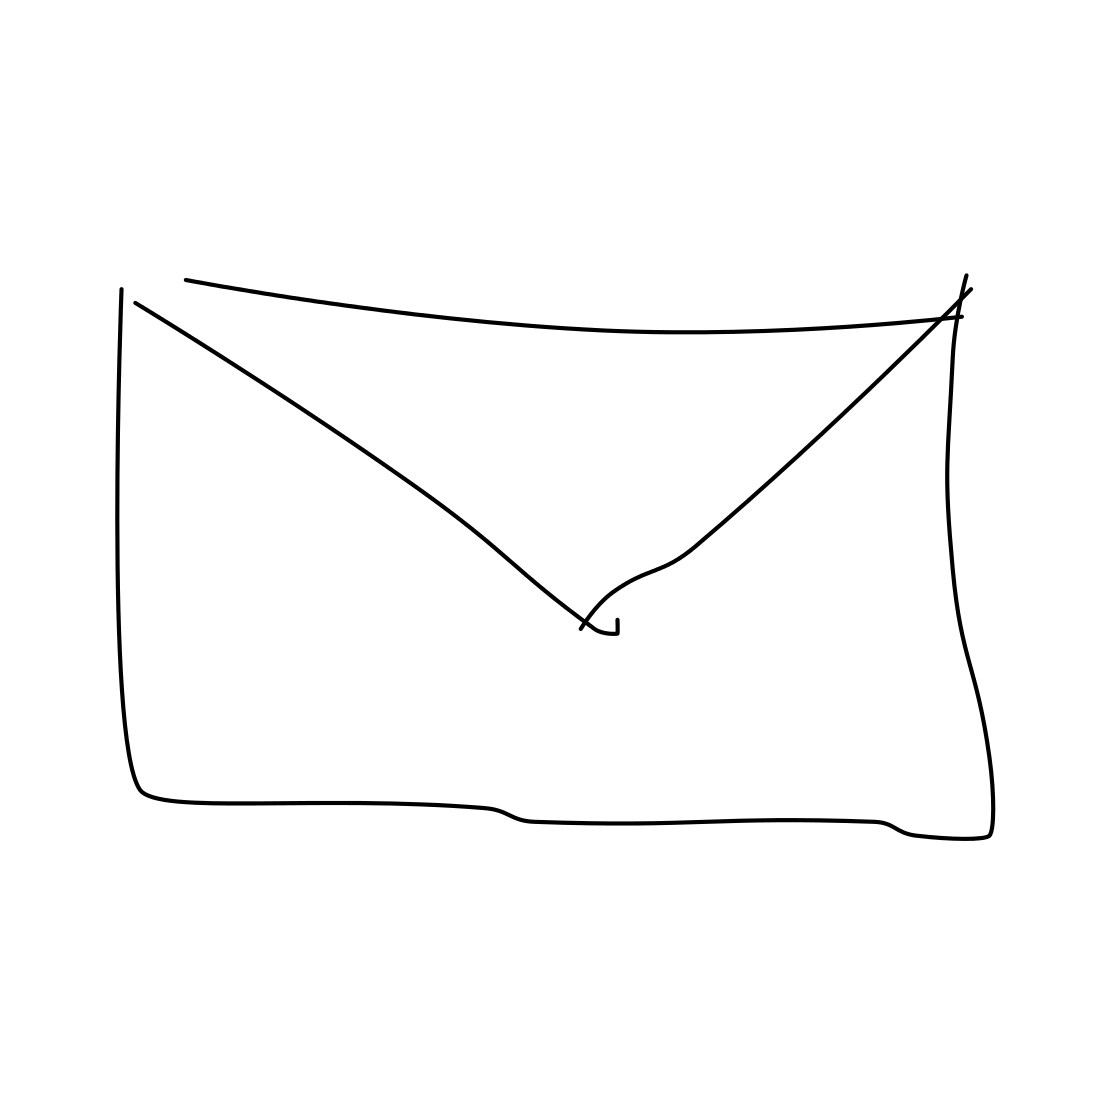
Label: envelope